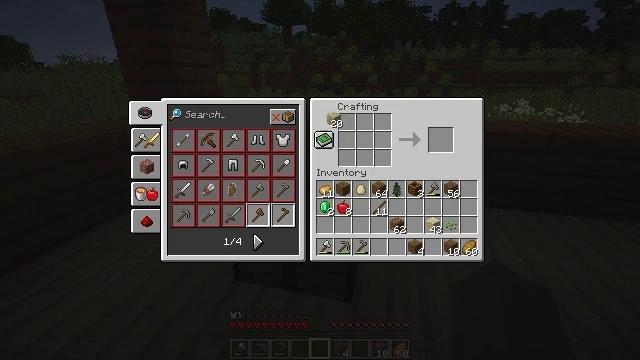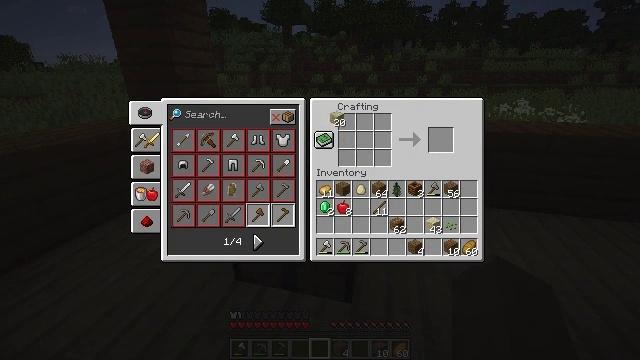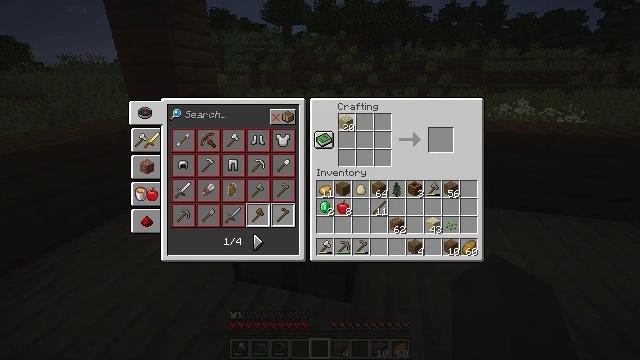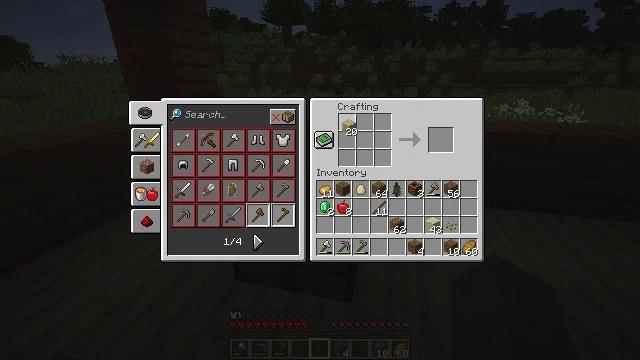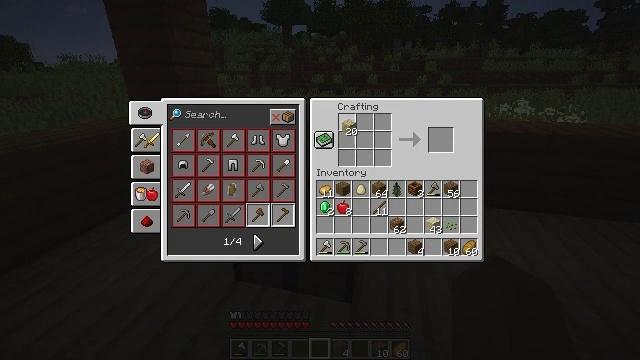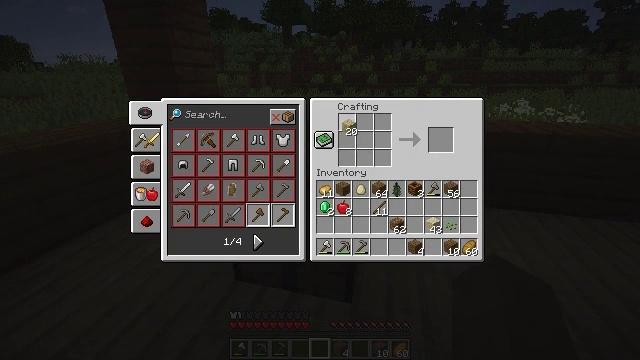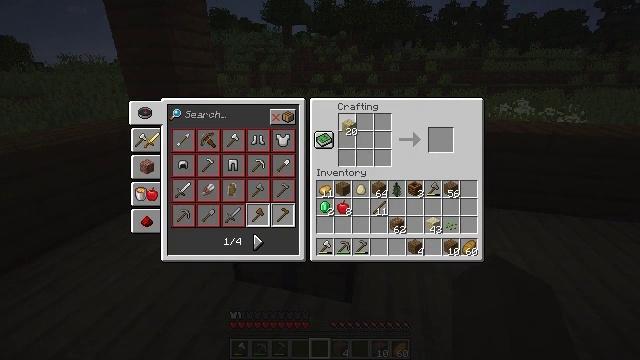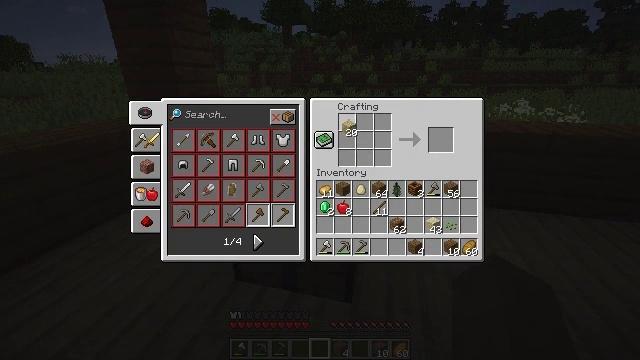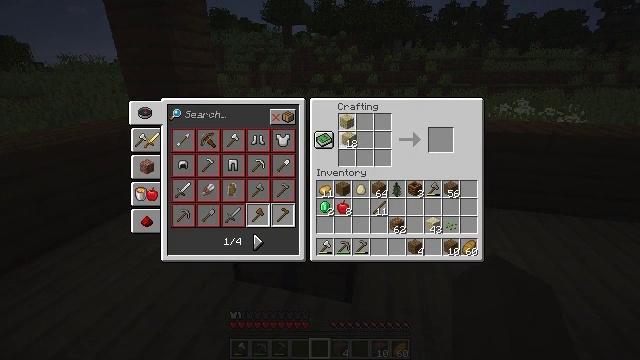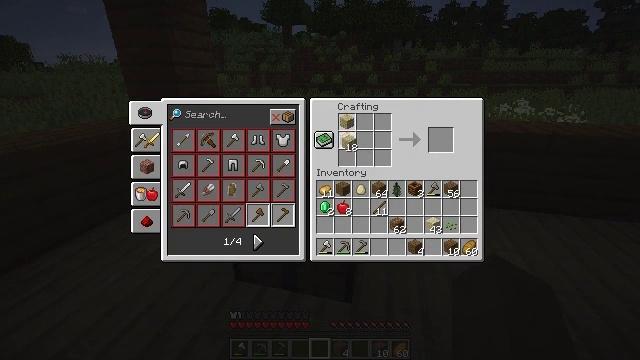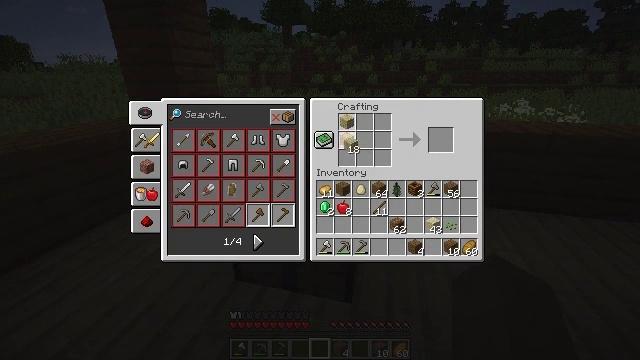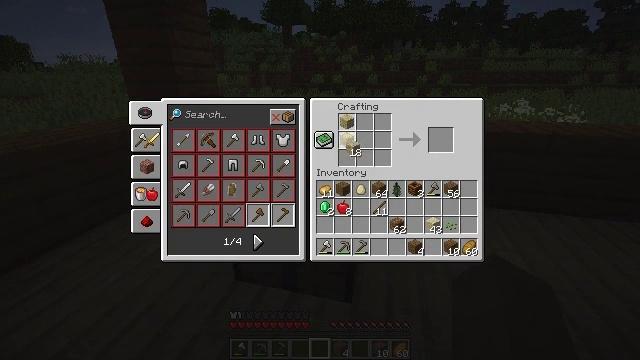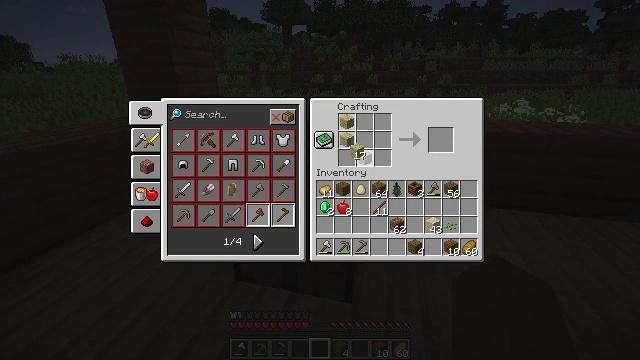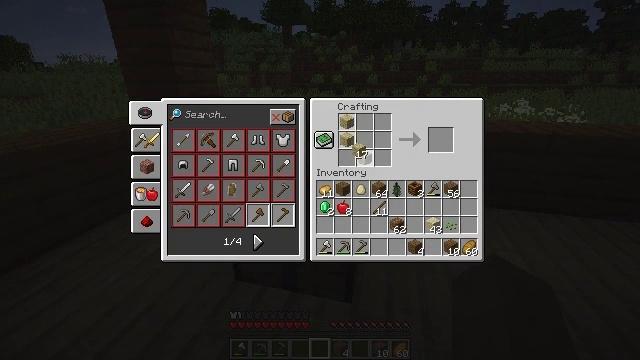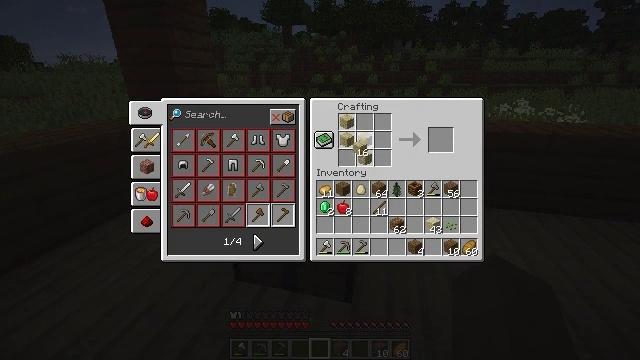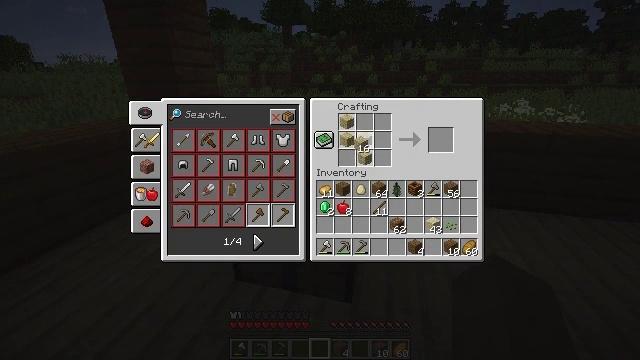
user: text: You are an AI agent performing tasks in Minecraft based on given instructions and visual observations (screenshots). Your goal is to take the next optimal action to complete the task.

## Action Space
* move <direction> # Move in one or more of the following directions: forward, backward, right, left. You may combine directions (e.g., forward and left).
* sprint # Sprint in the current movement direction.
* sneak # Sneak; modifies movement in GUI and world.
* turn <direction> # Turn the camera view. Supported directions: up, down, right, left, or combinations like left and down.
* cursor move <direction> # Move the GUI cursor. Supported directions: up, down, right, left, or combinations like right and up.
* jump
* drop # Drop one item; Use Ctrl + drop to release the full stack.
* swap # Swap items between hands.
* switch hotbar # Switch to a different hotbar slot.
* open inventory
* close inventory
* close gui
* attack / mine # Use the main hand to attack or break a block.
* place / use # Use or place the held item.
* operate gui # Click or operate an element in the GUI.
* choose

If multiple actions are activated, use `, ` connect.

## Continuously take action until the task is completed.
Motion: motion action
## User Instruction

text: Create a birch door with birch planks.
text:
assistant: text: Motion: no_op
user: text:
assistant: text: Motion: cursor move right
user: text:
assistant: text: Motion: no_op
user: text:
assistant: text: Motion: no_op
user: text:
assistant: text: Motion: no_op
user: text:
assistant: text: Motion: choose
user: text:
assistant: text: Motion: choose
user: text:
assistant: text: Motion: cursor move down, choose
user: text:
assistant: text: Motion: choose
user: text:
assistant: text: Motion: choose
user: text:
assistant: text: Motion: choose
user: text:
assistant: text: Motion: choose
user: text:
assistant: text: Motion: choose
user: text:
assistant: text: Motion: choose
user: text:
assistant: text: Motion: choose
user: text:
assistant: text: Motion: cursor move up, choose
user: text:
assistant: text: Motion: cursor move up, choose
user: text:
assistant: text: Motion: choose
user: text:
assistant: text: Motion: choose
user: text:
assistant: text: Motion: choose
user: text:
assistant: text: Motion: choose
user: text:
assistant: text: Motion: choose
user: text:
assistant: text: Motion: choose
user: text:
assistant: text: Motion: cursor move down, choose
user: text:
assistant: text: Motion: choose
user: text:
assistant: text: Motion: choose
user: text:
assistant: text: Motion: choose
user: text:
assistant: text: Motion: choose
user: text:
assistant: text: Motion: choose
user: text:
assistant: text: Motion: choose